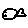
Label: fish